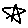
Label: star